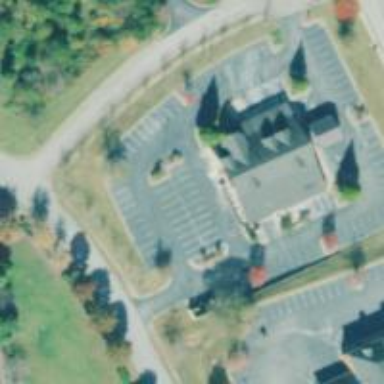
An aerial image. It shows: Healthcare clinic.